【题型】解答题　【知识点】立体几何　【难度】medium
在如图所示的几何体中，四边形 \(ABCD\) 是正方形，四边形 \(ADPQ\) 是梯形，\(PD \parallel QA\)，\(\angle PDA = \frac{\pi}{2}\)，\(CD \perp \text{平面 } ADPQ\)，且 \(AD = PD = 2QA = 2\)。

\vspace{0.5cm}

\noindent
(1) 求证：\(QB \parallel \text{平面 } PDC\)；\\
(2) 求点 \(C\) 到平面 \(PBQ\) 的距离。
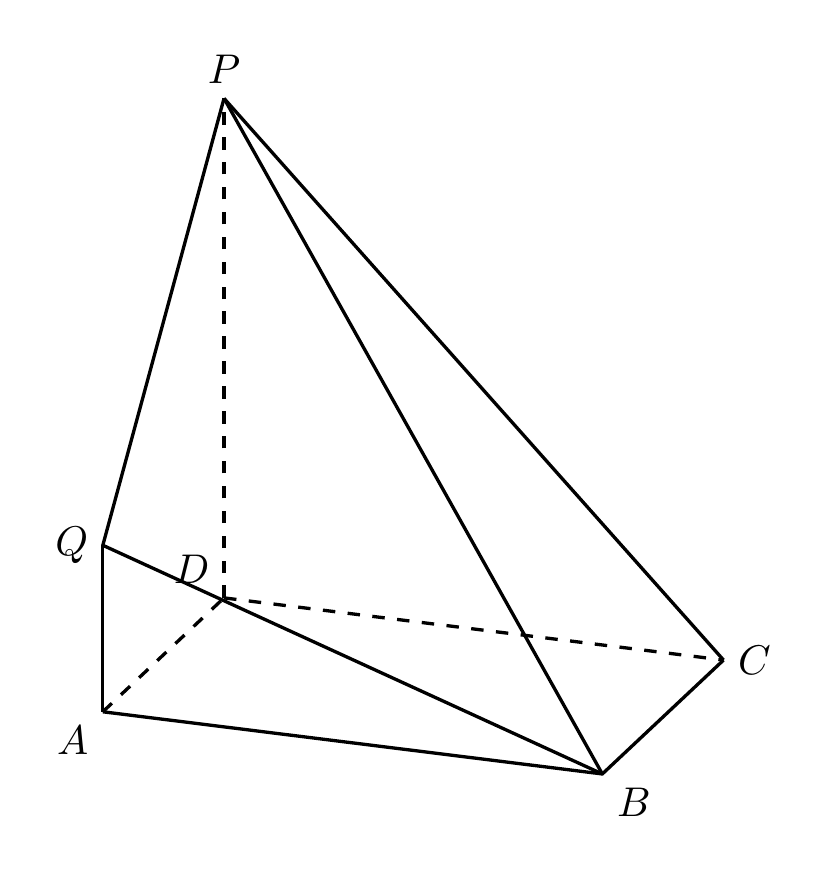
【解答】
\textbf{【详解】}

\vspace{0.3cm}
\noindent
(1) 因为四边形 \(ABCD\) 是正方形，所以 \(AB \parallel CD\)，\\
又 \(AB \not\subset \text{平面 } PDC\)，\(CD \subset \text{平面 } PDC\)，\\
所以 \(AB \parallel \text{平面 } PDC\)，\\
因为四边形 \(ADPQ\) 是梯形，所以 \(QA \parallel PD\)，\\
又 \(QA \not\subset \text{平面 } PDC\)，\(PD \subset \text{平面 } PDC\)，\\
所以 \(QA \parallel \text{平面 } PDC\)，\\
又 \(QA \cap AB = A\)，\(QA, AB \subset \text{平面 } QAB\)，\\
故 \(\text{平面 } QAB \parallel \text{平面 } PDC\)，\\
又因为 \(QB \subset \text{平面 } QAB\)，\\
所以 \(QB \parallel \text{平面 } PDC\)。

\vspace{0.3cm}
\noindent
(2) 因为 \(\angle PDA = \frac{\pi}{2}\)，\(CD \perp \text{平面 } ADPQ\)，\(DP, DA \subset \text{平面 } ADPQ\)，\\
所以 \(CD \perp DP, CD \perp DA\)，即 \(DA, DC, DP\) 两两垂直，\\
故以 \(D\) 为原点，\(DA, DC, DP\) 所在的直线分别为 \(x\) 轴、\(y\) 轴、\(z\) 轴，建立如图所示的空间直角坐标系。
\vspace{0.3cm}

\noindent
则有 \(C(0,2,0)\)，\(P(0,0,2)\)，\(B(2,2,0)\)，\(Q(2,0,1)\)，\\
所以 \(\overrightarrow{PB} = (2,2,-2)\)，\(\overrightarrow{PC} = (0,2,-2)\)，\(\overrightarrow{PQ} = (2,0,-1)\)。

\vspace{0.3cm}
\noindent
设平面 \(PBQ\) 的一个法向量 \(\vec{m} = (x,y,z)\)，则有
\[
\begin{cases}
\vec{m} \cdot \overrightarrow{PB} = 2x + 2y - 2z = 0 \\
\vec{m} \cdot \overrightarrow{PQ} = 2x - z = 0
\end{cases}
\]
令 \(x = 1\)，则 \(y = 1, z = 2\)，所以 \(\vec{m} = (1,1,2)\)。

\vspace{0.3cm}
\noindent
所以点 \(C\) 到平面 \(PBQ\) 的距离
\[
d = \frac{|\overrightarrow{PC} \cdot \vec{m}|}{|\vec{m}|} = \frac{|0 \times 1 + 2 \times 1 + (-2) \times 2|}{\sqrt{1^2 + 1^2 + 2^2}} = \frac{|-2|}{\sqrt{6}} = \frac{\sqrt{6}}{3}
\]
所以点 \(C\) 到平面 \(PBQ\) 的距离为 \(\frac{\sqrt{6}}{3}\)。
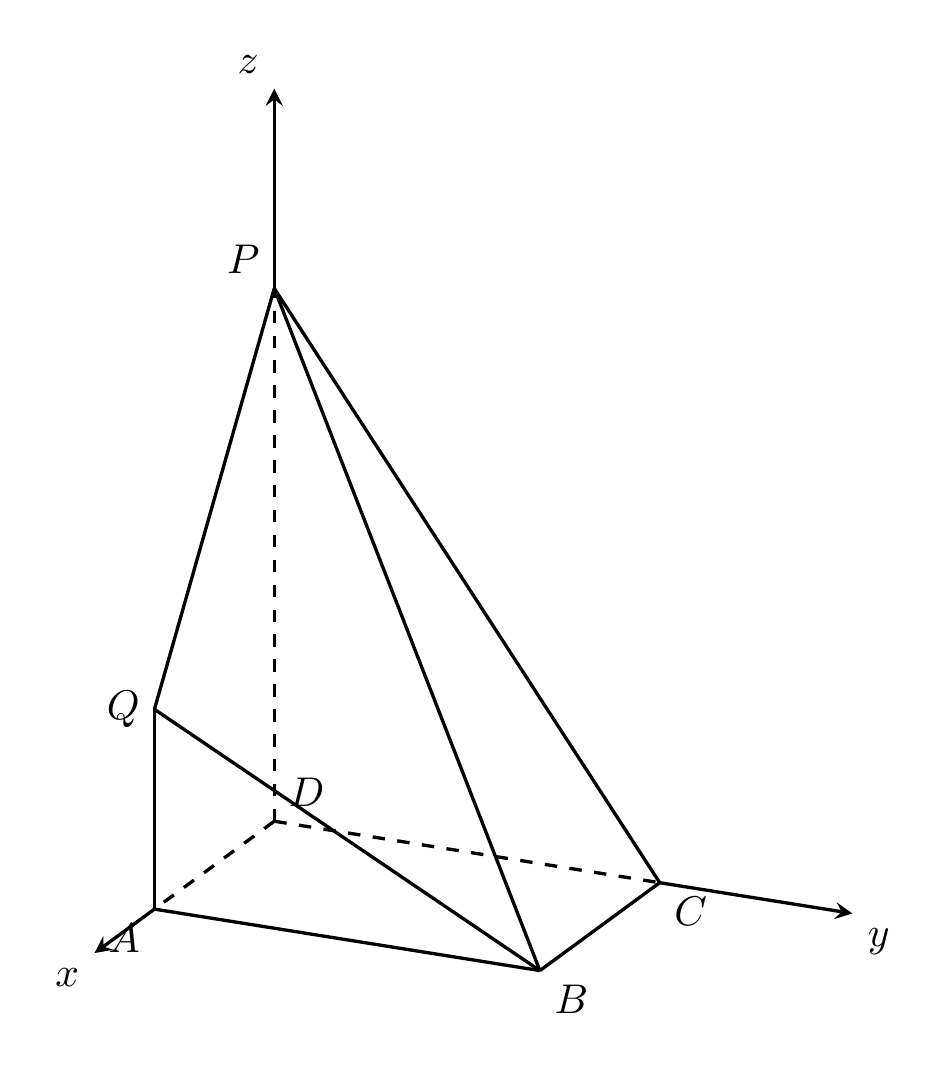